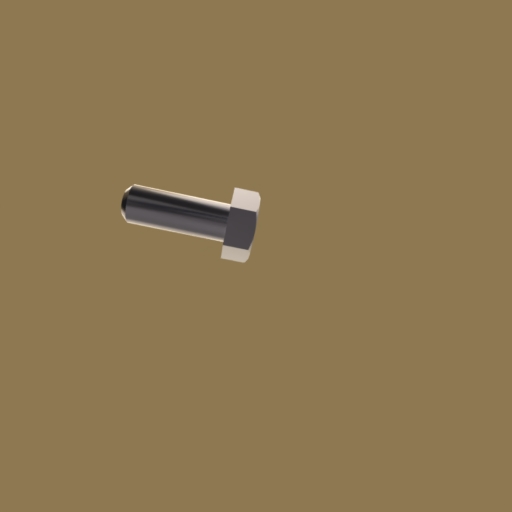
Label: bolt